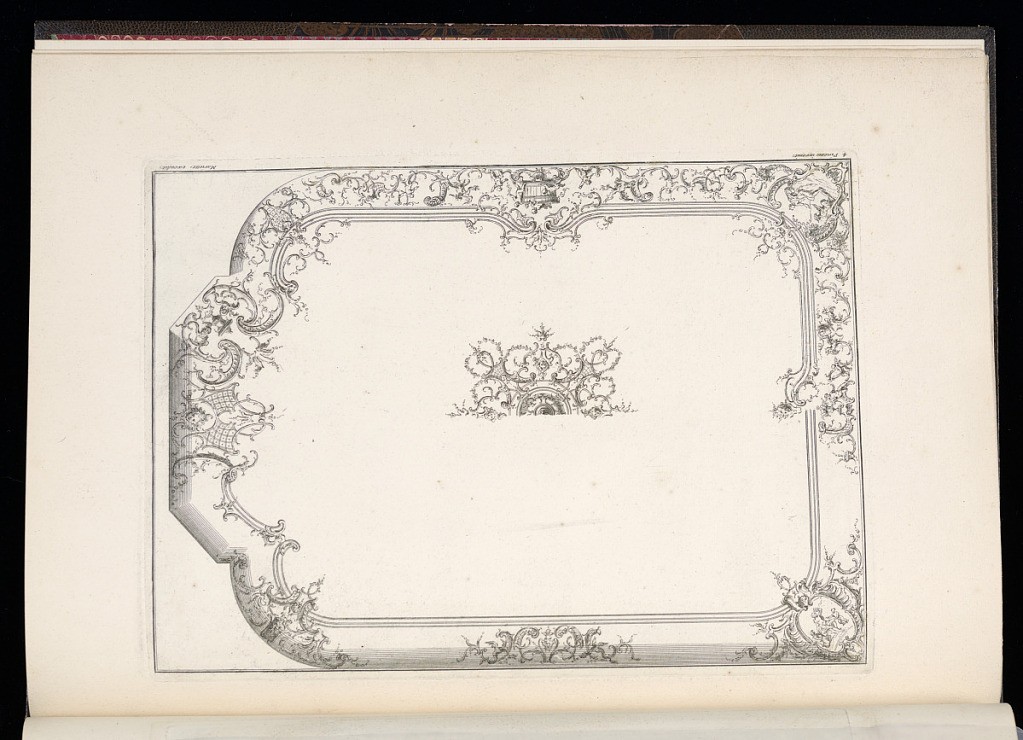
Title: Ceiling Designs
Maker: Nicolas Pineau, French, 1684-1754
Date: ca. 1730
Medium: Etching and engraving on laid paper
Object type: Print
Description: A design for a ceiling with variations to the design in each corner and sides. Only the cornice is ornamented with rococo motifs - cartouches, fleurons, palmettes, c-scrolls, s-scrolls, fretwork, masks, gadrooning, flowers, leaves, vases, putti, and figures within the cartouches. The upper half of a ceiling rosace in the center, ornamented with similar motifs. The plate is numbered and signed.